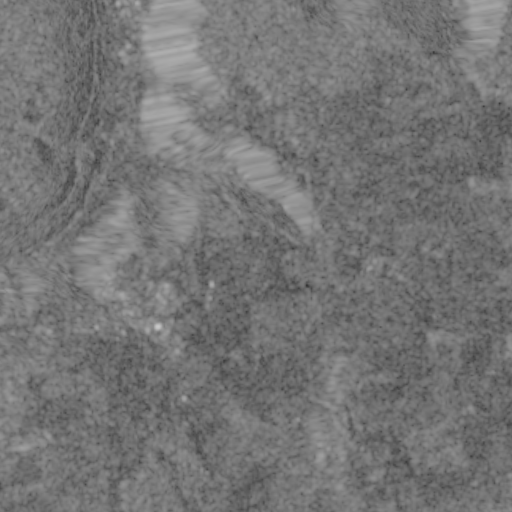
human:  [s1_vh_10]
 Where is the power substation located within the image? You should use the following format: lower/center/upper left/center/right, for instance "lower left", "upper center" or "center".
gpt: The power substation is located in the left of the image.
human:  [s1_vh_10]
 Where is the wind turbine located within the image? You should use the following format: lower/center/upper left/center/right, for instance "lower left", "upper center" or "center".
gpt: The wind turbine is located in the lower right of the image.
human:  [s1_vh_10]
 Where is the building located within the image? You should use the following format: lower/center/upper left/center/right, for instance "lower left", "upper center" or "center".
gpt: There is no building in the image.

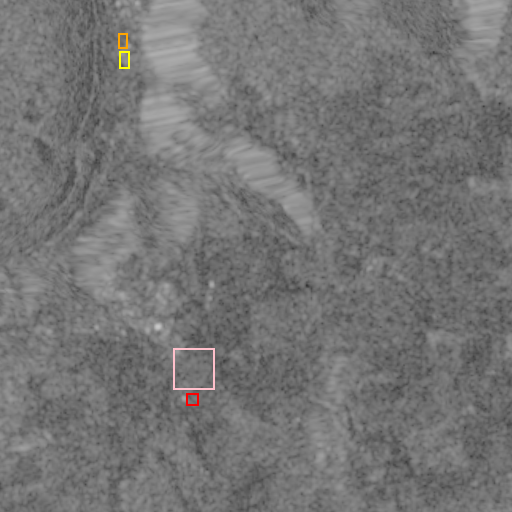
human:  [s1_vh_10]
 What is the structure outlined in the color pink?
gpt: The structure outlined in pink is a crop field.
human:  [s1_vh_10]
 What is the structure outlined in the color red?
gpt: The structure outlined in red is a park.
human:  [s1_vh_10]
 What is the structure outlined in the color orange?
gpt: The structure outlined in orange is a parking lot.
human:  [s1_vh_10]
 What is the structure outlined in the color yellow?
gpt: The structure outlined in yellow is a power substation.
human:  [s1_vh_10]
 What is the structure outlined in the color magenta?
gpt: There is no magenta outline.